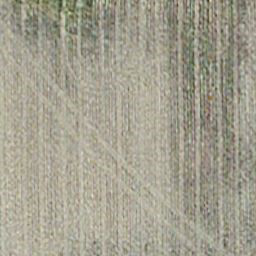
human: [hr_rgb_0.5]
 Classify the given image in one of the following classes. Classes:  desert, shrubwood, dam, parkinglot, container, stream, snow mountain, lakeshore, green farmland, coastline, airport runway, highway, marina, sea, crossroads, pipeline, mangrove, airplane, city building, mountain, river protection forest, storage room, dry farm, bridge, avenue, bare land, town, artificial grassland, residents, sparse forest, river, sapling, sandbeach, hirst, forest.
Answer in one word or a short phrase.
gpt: dry farm